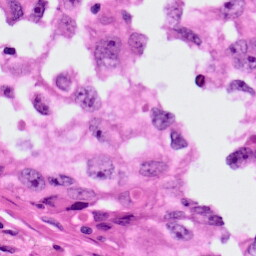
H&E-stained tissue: Lung